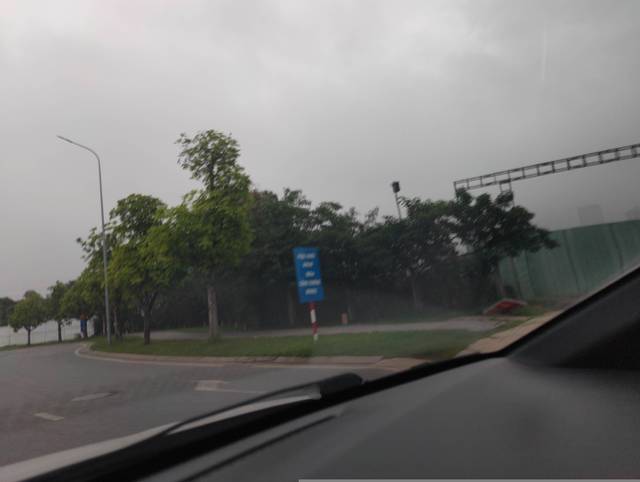
Region: Vietnam
Coordinates: 21.01, 105.757